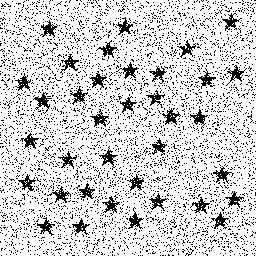
Squares: 0
Triangles: 0
Stars: 36
Total shapes: 36